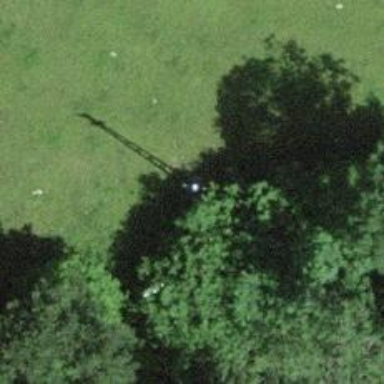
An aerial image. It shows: Power pole.